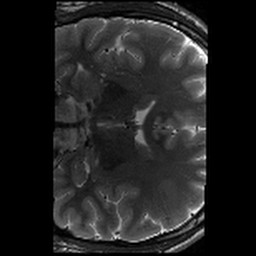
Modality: T2w
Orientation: coronal
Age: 23
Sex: male
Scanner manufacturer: siemens
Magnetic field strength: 3 T
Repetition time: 8.02 s
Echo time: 0.08 s